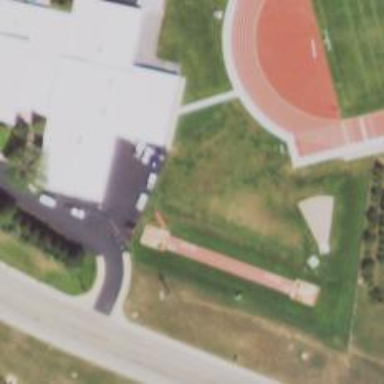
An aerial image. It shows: Track located within leisure land area.